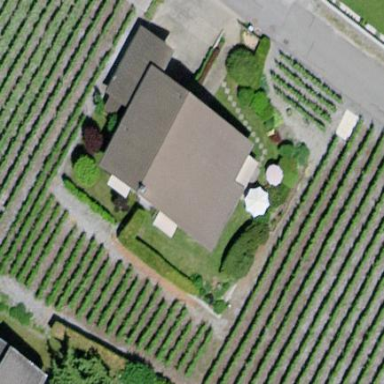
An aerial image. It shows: Vineyard growing grapes.